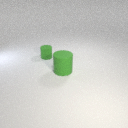
small green rubber cylinder behind large green rubber cylinder